Question: Context is an Oracle Database, Entity Framework 5, LinqToEntities, Database First.
I'm trying to implement pagination over some large tables, my linqToEntities query looks like this :
'''
context.MyDbSet
.Include("T2")
.Include("T3")
.Include("T4")
.Include("T5")
.Include("T6")
.Where(o => o.T3 != null)
.OrderBy(o => o.Id)
.Skip(16300)
.Take(50);
'''
Fact is, depending on how many records i wanna skip (0 or 16300) it goes from 0.08s to 10.7s.
It seems weird to me so i checked the generated SQL and here is how it looks like :
'''
SELECT *
FROM (
SELECT
[...]
FROM ( SELECT [...] row_number() OVER (ORDER BY "Extent1"."Id" ASC) AS "row_number"
FROM T1 "Extent1"
LEFT OUTER JOIN T2 "Extent2" ON [...]
LEFT OUTER JOIN T3 "Extent3" ON [...]
LEFT OUTER JOIN T4 "Extent4" ON [...]
LEFT OUTER JOIN T5 "Extent5" ON [...]
LEFT OUTER JOIN T6 "Extent6" ON [...]
WHERE ("Extent1"."SomeId" IS NOT NULL)
) "Filter1"
WHERE ("Filter1"."row_number" > 16300)
ORDER BY "Filter1"."Id" ASC
)
WHERE (ROWNUM <= (50) )
'''
I checked if it actually was Oracle who took time through SQL Developper, and it is.
I then checked the execution plan and it's what appears :

All i actually understand is that there's no STOPKEY for the first filter over row_number and that it probably fetch the whole sub query.
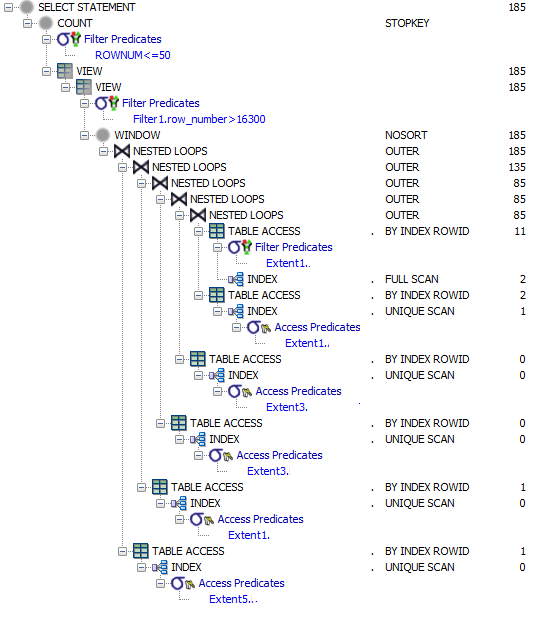
Answer: You see all those UNIQUE SCAN subqueries? That's doing a UNIQUE on every single one of those tables.
You should have a one-to-many relationship with T1 being the parent, and any tables you need to be in the query to have a 'FOREIGN KEY' relationship to an indexed ID primary key column on T1.
Then you can use 'Join' instead of 'Include' and the subqueries will be unnecessary.